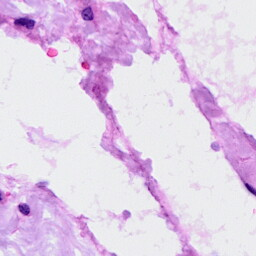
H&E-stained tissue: Ovarian